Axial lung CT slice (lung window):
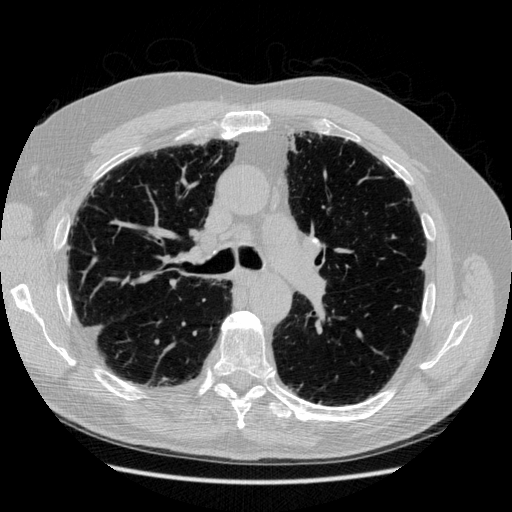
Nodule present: no